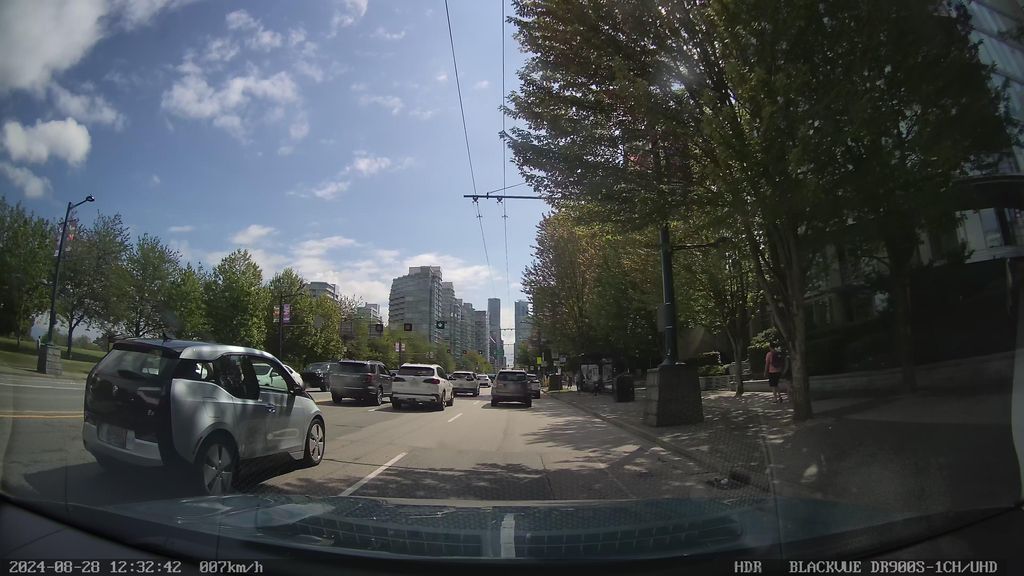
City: vancouver